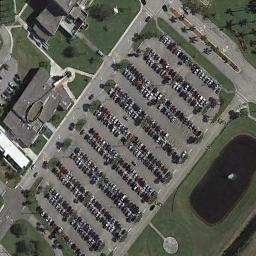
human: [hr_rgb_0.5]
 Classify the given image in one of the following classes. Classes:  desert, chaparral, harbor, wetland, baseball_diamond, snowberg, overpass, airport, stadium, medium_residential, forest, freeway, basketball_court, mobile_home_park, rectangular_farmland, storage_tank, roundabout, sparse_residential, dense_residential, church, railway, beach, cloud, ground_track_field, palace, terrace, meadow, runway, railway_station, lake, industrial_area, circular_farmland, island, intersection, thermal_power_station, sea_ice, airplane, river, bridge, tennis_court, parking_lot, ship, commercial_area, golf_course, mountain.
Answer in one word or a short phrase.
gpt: parking_lot